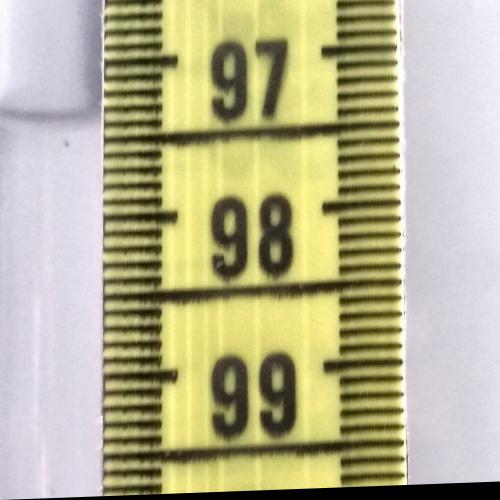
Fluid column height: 97.3 cm